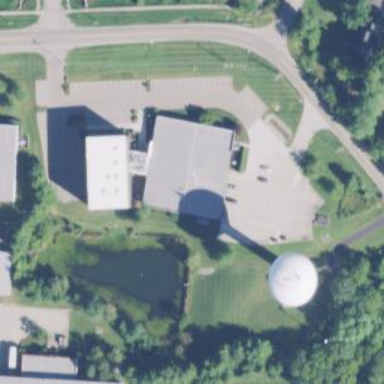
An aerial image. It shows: Sports centre building.